Field crop: tomato
Growth stage: 1
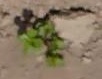
Species: portulaca